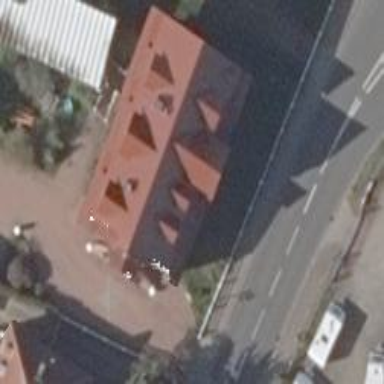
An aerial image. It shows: Hotel.